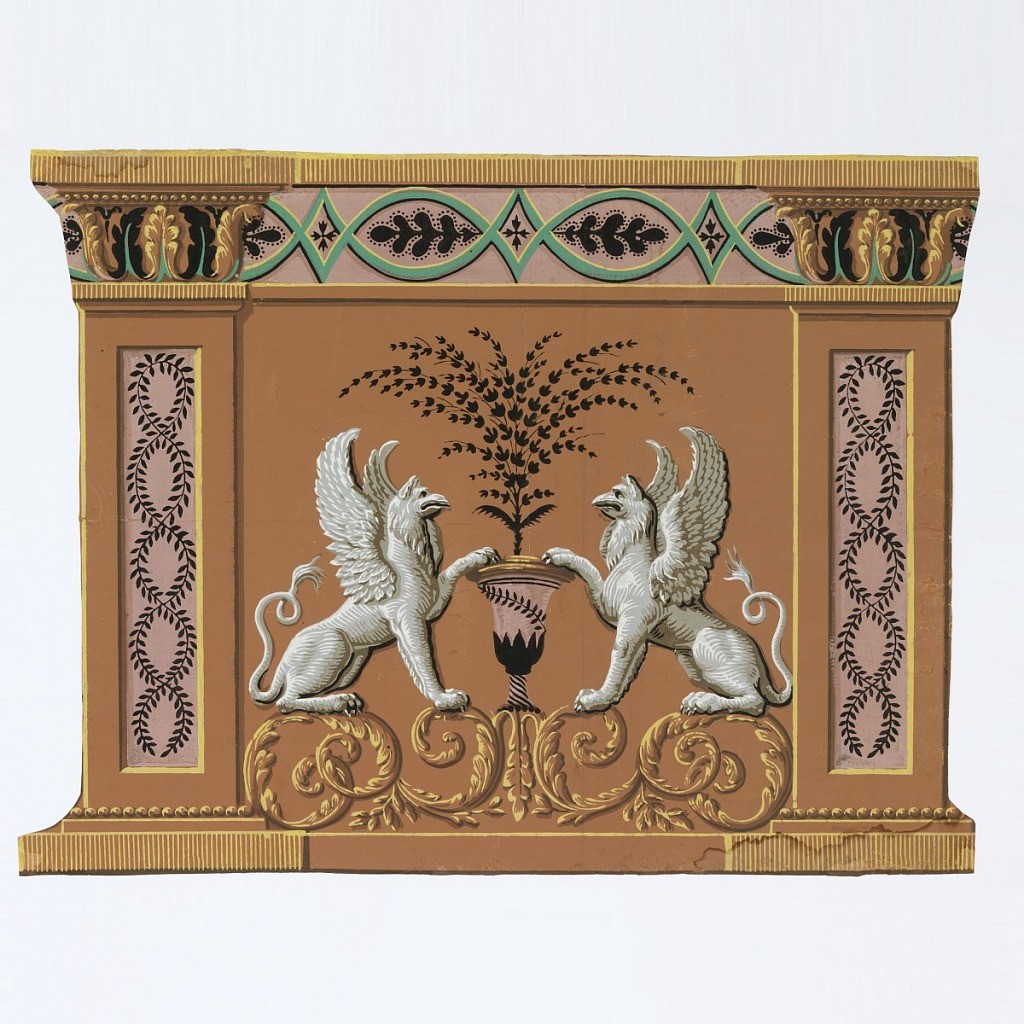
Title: Dado
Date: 1800–1820
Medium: Block printed on handmade paper
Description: A purple urn containing bouquet of black foliage, flanked by griffons, printed in grisaille, seated on foliage scroll. Outside these, pilaster with interlacing foliage design or guilloche in a purple inset panel, and acanthus leaves about capital. Printed on a terra cotta ground. Horizontal rectangle in neoclassic style.